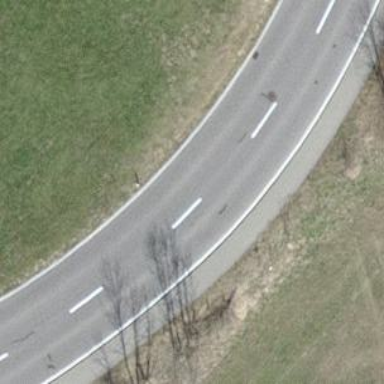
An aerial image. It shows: Tertiary road with asphalt surface.